Field crop: maize
Growth stage: 2
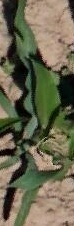
Species: maize